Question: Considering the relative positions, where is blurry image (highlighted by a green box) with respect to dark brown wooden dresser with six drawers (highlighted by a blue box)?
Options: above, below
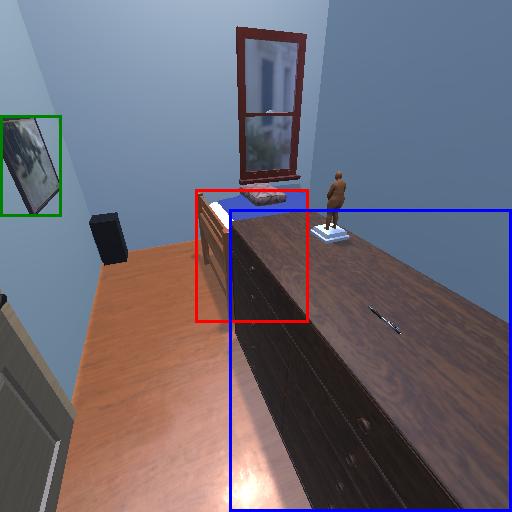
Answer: above